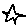
Label: star